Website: slack
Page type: payment
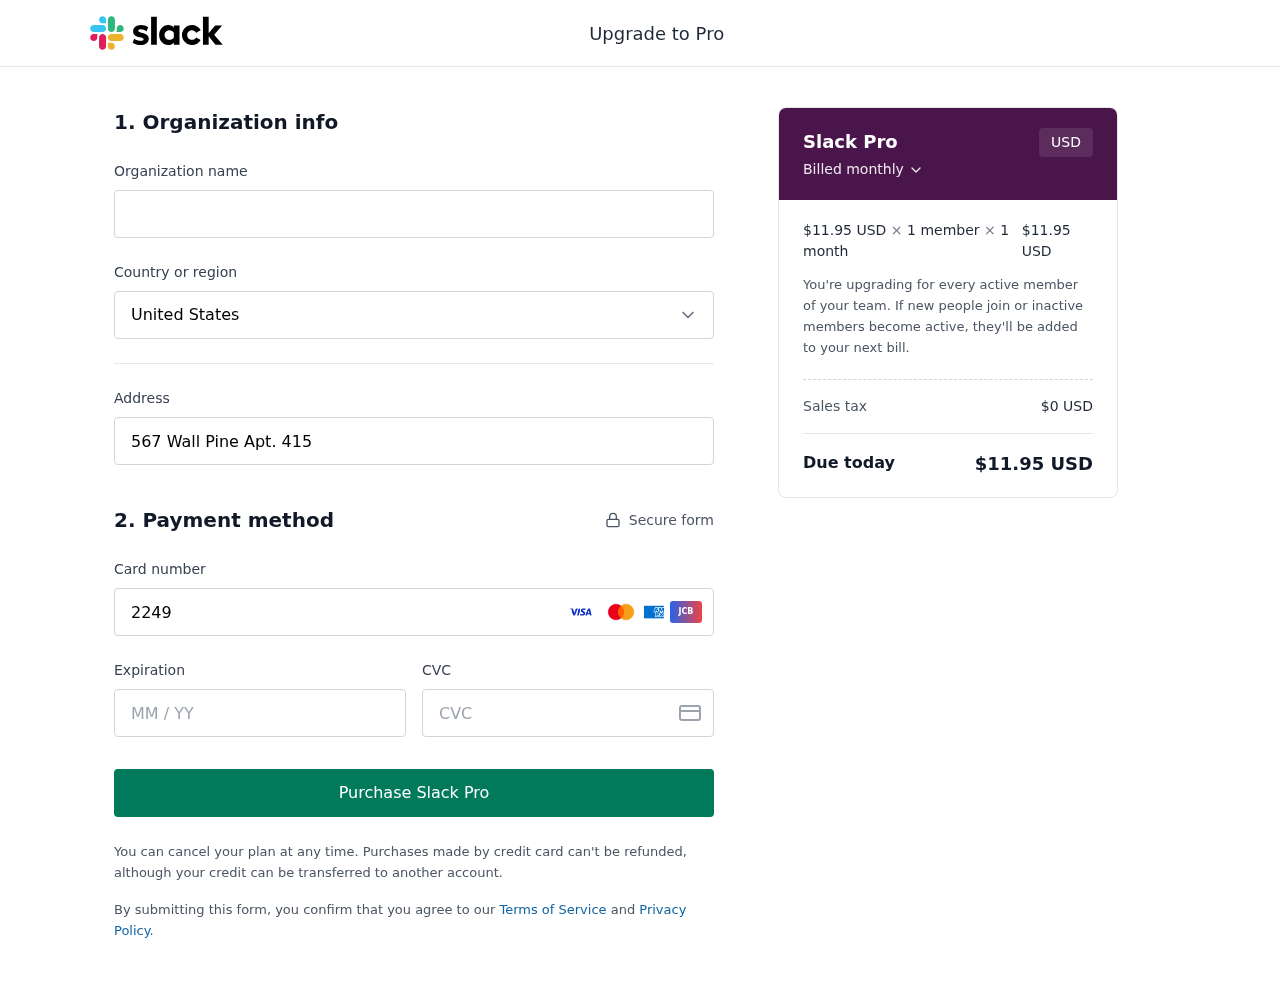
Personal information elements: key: PII_CARD_CVV
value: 099
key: PII_CARD_EXPIRY
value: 04/26
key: PII_CARD_NUMBER
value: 2249 1204 4624 5568
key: PII_COUNTRY
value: United States
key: PII_STREET
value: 567 Wall Pine Apt. 415
Product elements: key: PRODUCT1_PRICE
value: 11.95
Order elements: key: ORDER_SUBTOTAL
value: $11.95 USD
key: ORDER_TAX
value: $0 USD
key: ORDER_TOTAL
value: $11.95 USD